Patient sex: M
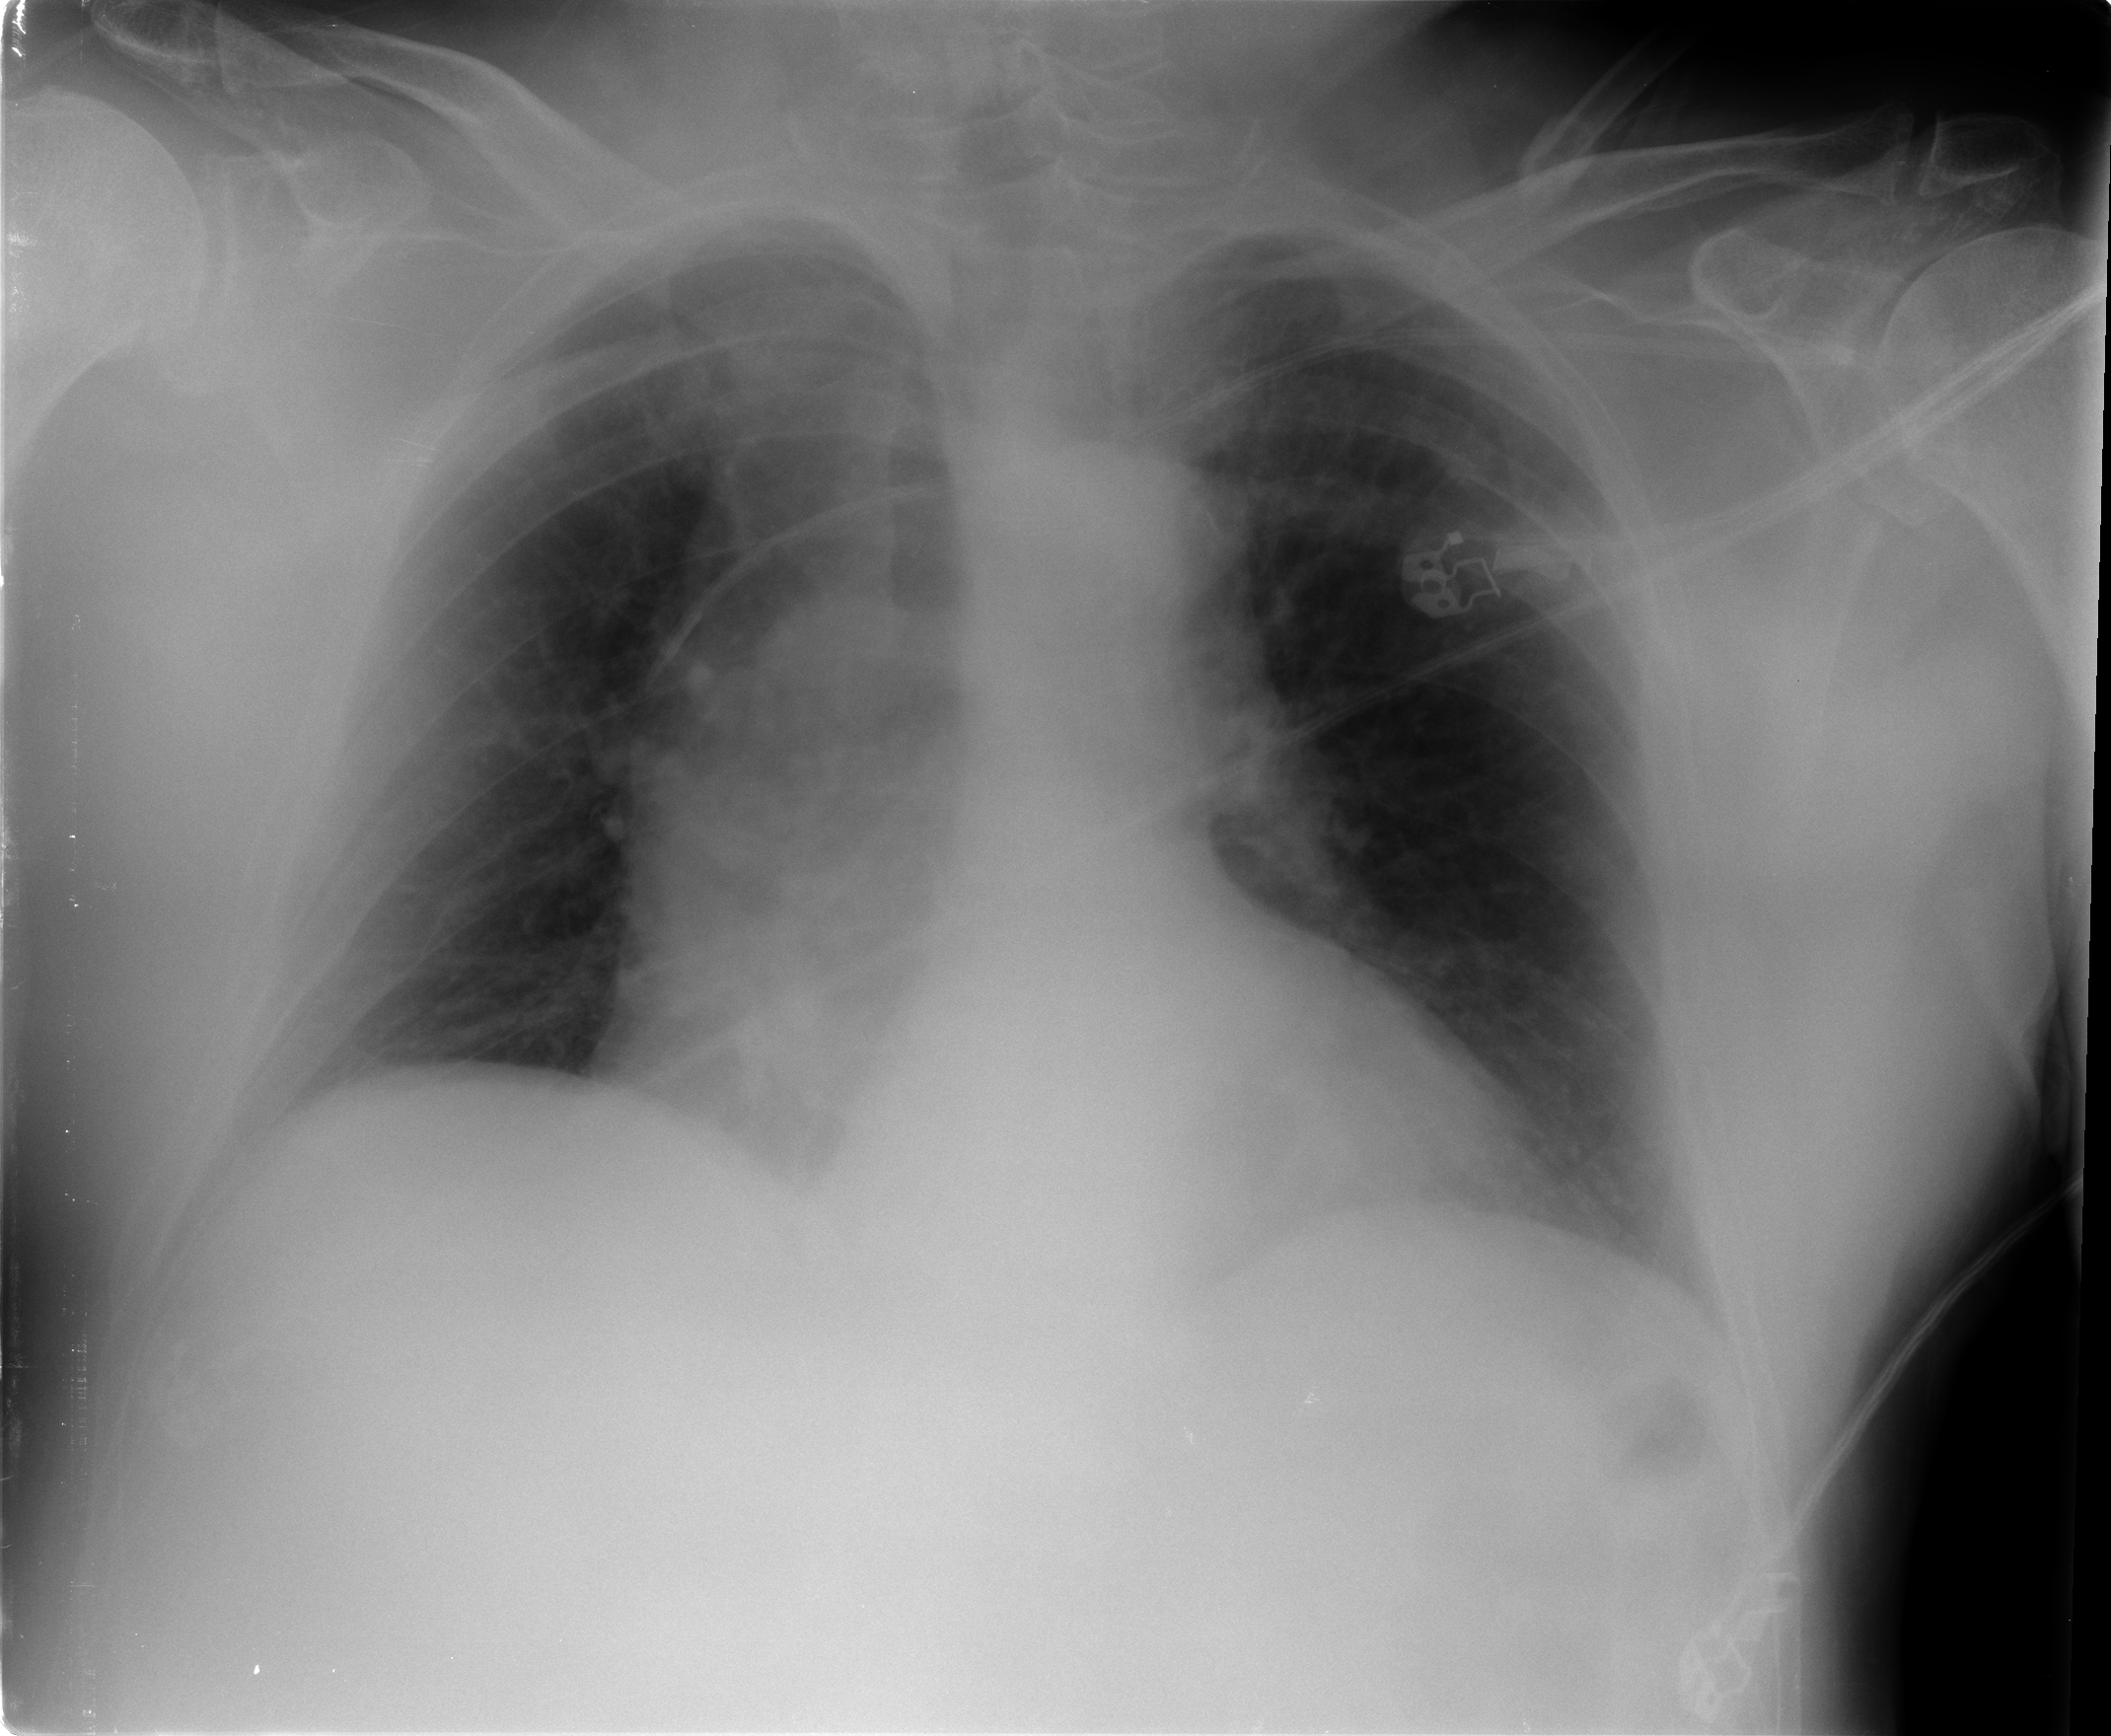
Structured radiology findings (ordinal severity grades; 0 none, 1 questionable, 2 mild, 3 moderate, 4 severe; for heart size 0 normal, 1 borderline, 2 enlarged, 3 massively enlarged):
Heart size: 2
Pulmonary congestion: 2
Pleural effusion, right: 0
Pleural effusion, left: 0
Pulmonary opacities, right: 0
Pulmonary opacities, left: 0
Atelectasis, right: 0
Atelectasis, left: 0